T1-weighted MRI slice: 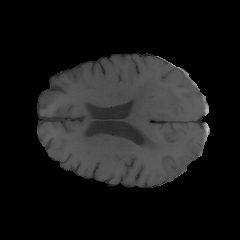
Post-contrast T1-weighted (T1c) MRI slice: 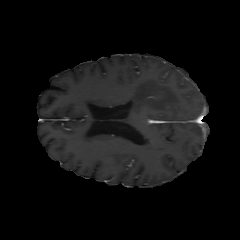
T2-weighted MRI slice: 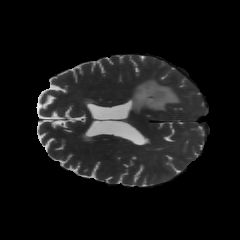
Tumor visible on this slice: yes